Question: So this started off as a single question but trying to answer the first question lead to me to the second. So the questions are:
1. My initial question was is it possible to animate a view by going from just false to true and not false to true. Say for example in the following code Image(systemName: isTrue ? "heart.fill" : "heart") .animation(.easeIn, value: isTrue)
2. The second question stemmed from the first because the parent view always sets the property to false (also the entire view re-renders due to other State properties) and while it re-renders it always animates the heart.
Is it not possible to change a property from the child view using @Binding? For some reason I cannot edit a value from the Binding (as seen below). I know @Binding does not own the view but I thought it had read / write capabilities.
Below is a gif showing what I mean and also the relevant code:

'''
import SwiftUI
struct FirstView: View {
@State var isOn = false
var body: some View {
VStack {
ZStack {
RoundedRectangle(cornerRadius: 25.0)
.frame(height: 200)
Image(systemName: isOn ? "heart.fill" : "heart")
.foregroundColor(.red)
.scaleEffect(isOn ? 1.5 : 1.0)
.offset(x: 10.0, y: 10.0)
.animation(.easeIn)
}
Toggle(isOn: $isOn) {
Text("First View - Should change and animate")
}
}
}
}
struct FirstView_Previews: PreviewProvider {
static var previews: some View {
FirstView()
}
}
struct SecondView: View {
@Binding var isOn: Bool
var body: some View {
VStack {
FirstView()
Toggle(isOn: $isOn, label: {
Text(" 2nd View - Change but don't animate")
})
}
}
}
struct SecondView_previews: PreviewProvider {
static var previews: some View {
SecondView(isOn: .constant(false))
}
}
'''
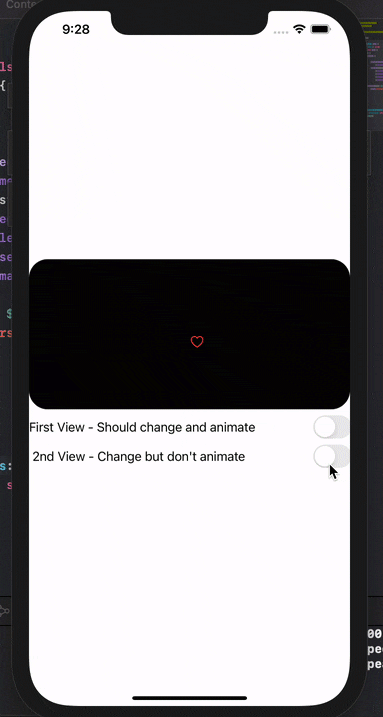
Answer: # Question 1
You need an animation that changes depending on isOn's state.
'''
// on the view
.animation(animation, value: isOn)
// define the variable animation
var animation: Animation? {
isOn ? Animation.easeIn : nil
}
'''
# Question 2
You're already smart to use the value restriction version of .animation. That should restrict any changes in the hierarchy to just changes in that Binding value.